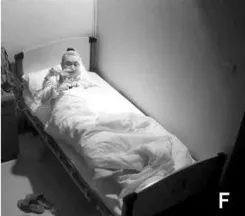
Complex behaviors were detected during N3 sleep through video. The specific movements are as follows: he suddenly sat up from N3 sleep stage with eyes opened widely, shouted, and aimlessly moved his limbs. (A-F) Indicates the order in which abnormal actions occur.
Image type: medical_photograph (skin_photograph)